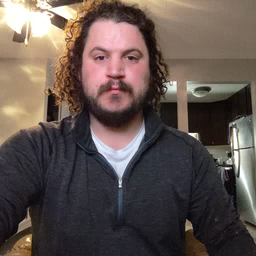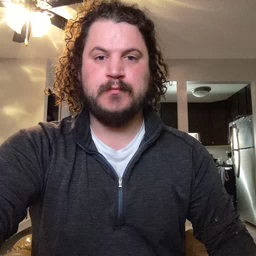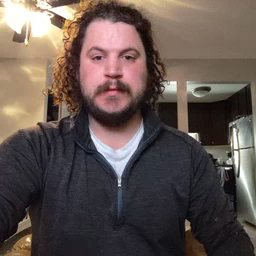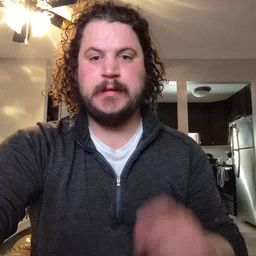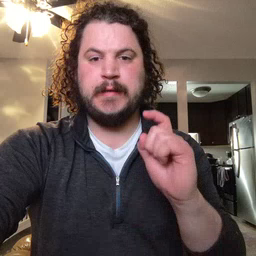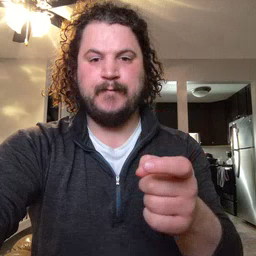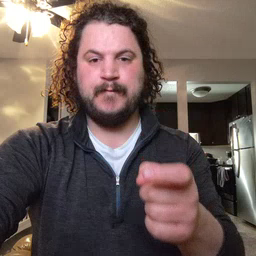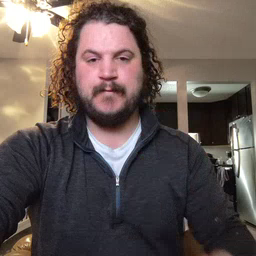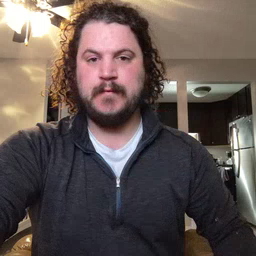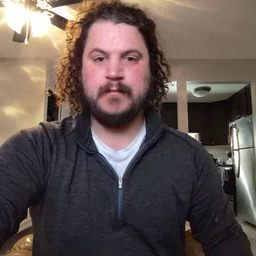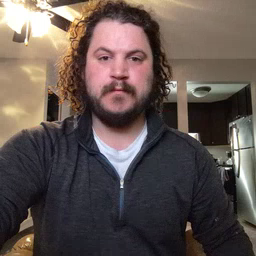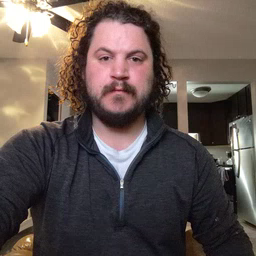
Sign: gift